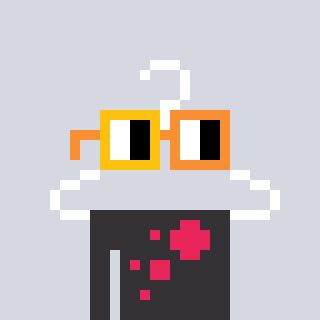
a pixel art character with square yellow and orange glasses, a hanger-shaped head and a grayscale-colored body on a cool background